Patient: sex M, age 44
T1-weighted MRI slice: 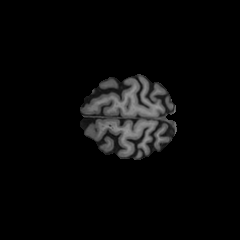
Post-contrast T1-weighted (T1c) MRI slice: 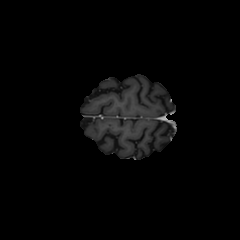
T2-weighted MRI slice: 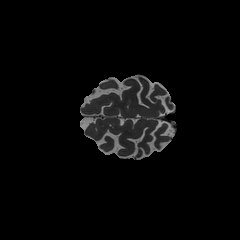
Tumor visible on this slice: no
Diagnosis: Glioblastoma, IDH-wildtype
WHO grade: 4